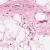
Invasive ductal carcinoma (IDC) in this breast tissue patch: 0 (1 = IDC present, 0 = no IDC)